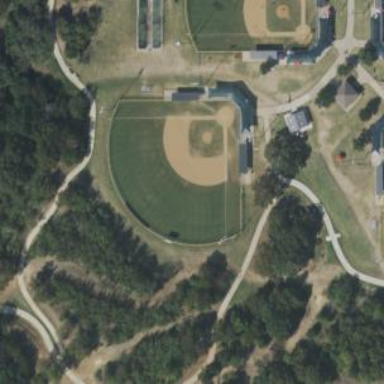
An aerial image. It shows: Baseball pitch for leisure land activities.